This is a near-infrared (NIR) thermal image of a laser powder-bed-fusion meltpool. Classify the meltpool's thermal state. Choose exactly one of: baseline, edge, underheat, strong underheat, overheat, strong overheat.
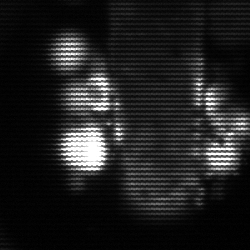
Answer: strong underheat